Question: I'm writing a program in OpenCV which takes a picture of parasite eggs and attempts to identify at least a large portion of them. My problem is that the input image I have the best results with has a large background. I've tried both filling in the background, and cropping it out, but when I do I get a worse selection of the eggs.
My currently thought out solution is to use the image with the background and then fill it in. It felt like it would be easy because I just want to fill anything outside of that circle with black, but I'm not sure how to actually perform the action. If anyone could point be toward a method to use, or any suggestions that would be great.
Here is a link to what the image looks like:

Thanks!
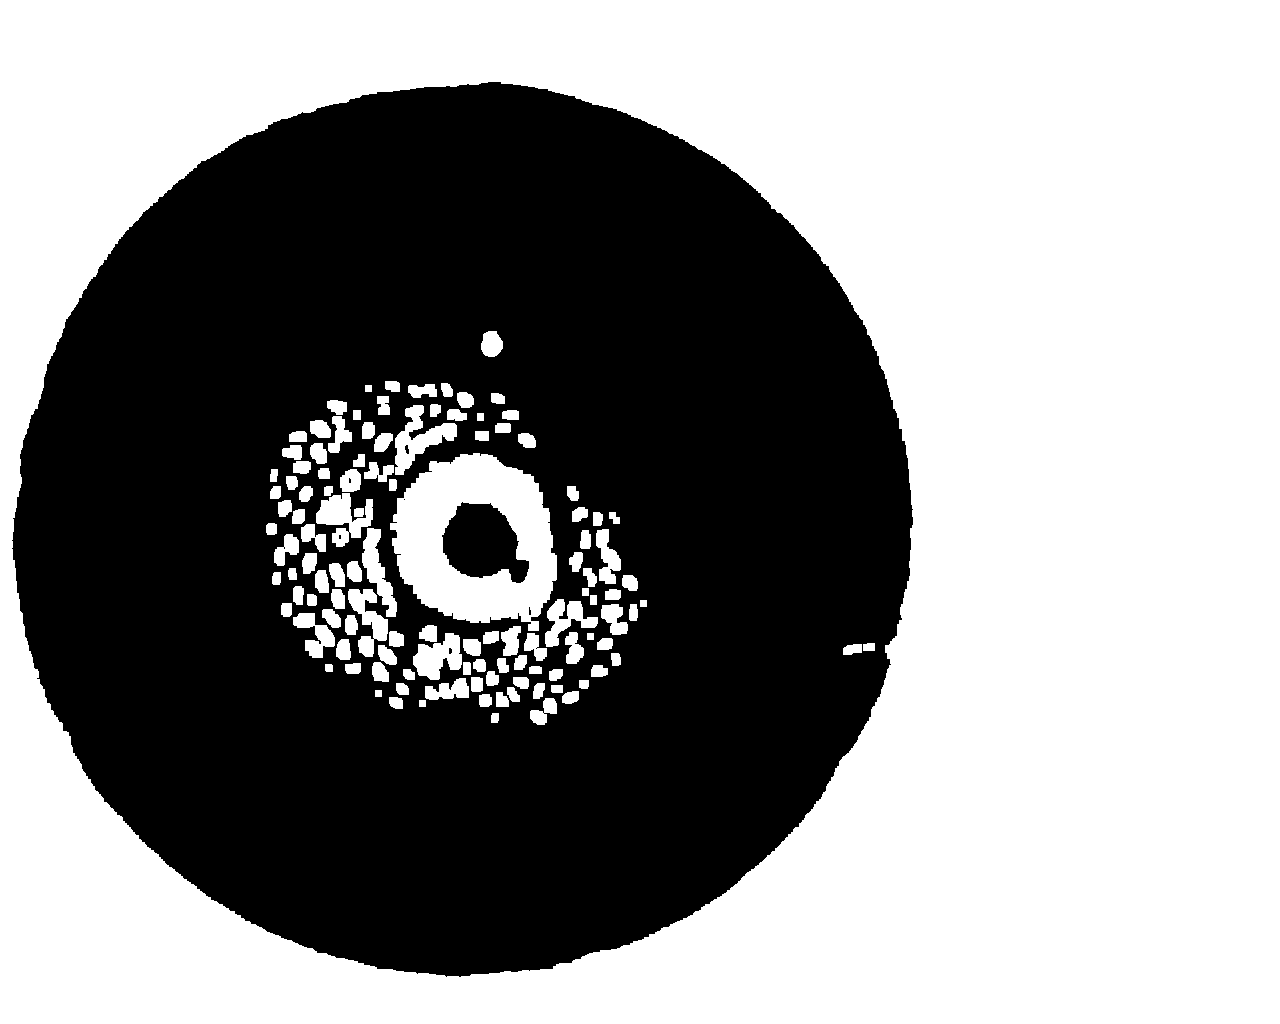
Answer: It seems that you need the exterior of the image to be filled with black because it makes it easier to identify the eggs since they will be isolated in white.
I'll explain this in a second, but this approach would free you from the burden of clicking on the image every time a new sample needs to be analyzed.
I wrote the answer in C++, but you if follow what the code does I'm sure you can quickly translate it to Python.
'''
#include <iostream>
#include <vector>
#include <opencv2/highgui.hpp>
#include <opencv2/imgproc.hpp>
int main(int argc, char* argv[])
{
// Load input image (3-channel)
cv::Mat input = cv::imread(argv[1]);
if (input.empty())
{
std::cout << "!!! failed imread()" << std::endl;
return -1;
}
// Convert the input to grayscale (1-channel)
cv::Mat grayscale = input.clone();
cv::cvtColor(input, grayscale, cv::COLOR_BGR2GRAY);
'''
What looks like at this point:

'''
// Locate the black circular shape in the grayscale image
std::vector<std::vector<cv::Point> > contours;
cv::findContours(grayscale, contours, cv::RETR_LIST, cv::CHAIN_APPROX_SIMPLE);
// Fill the interior of the largest circular shape found with BLUE
cv::Mat circular_shape = input.clone();
for (size_t i = 0; i < contours.size(); i++)
{
std::vector<cv::Point> cnt = contours[i];
double area = cv::contourArea(cv::Mat(cnt));
if (area > 500000 && area < <PHONE>) // magic numbers to detect the right circular shape
{
std::cout << "* Area: " << area << std::endl;
cv::drawContours(circular_shape, contours, i, cv::Scalar(255, 0, 0),
cv::FILLED, 8, std::vector<cv::Vec4i>(), 0, cv::Point() );
}
}
'''
What looks like at this point:

'''
// Create the output image with the same attributes of the original, i.e. dimensions & 3-channel, so we have a colored result at the end
cv::Mat output = cv::Mat::zeros(input.size(), input.type());
// copyTo() uses circular_shape as a mask and copies that exact portion of the input to the output
input.copyTo(output, circular_shape);
cv::namedWindow("Eggs", cv::WINDOW_NORMAL | cv::WINDOW_KEEPRATIO);
cv::imshow("Eggs", output);
cv::resizeWindow("Eggs", 800, 600);
cv::waitKey(0);
return 0;
}
'''
The displayed on the window is:

The advantage of this solution is that the user doesn't need to interact with the application to facilitate the detection of the eggs, since they are already painted in blue.
After this, other operations can be done on the image such as <URL> from the rest of the image.
'''
// Isolate blue pixels on the output image
cv::Mat blue_pixels_only;
cv::inRange(output, cv::Scalar(255, 0, 0), cv::Scalar(255, 0, 0), blue_pixels_only);
'''
What looks like at this stage:

'''
// Get rid of pixels on the edges of the shape
int erosion_type = cv::MORPH_RECT; // MORPH_RECT, MORPH_CROSS, MORPH_ELLIPSE
int erosion_size = 3;
cv::Mat element = cv::getStructuringElement(erosion_type,
cv::Size(2 * erosion_size + 1, 2 * erosion_size + 1),
cv::Point(erosion_size, erosion_size));
cv::erode(blue_pixels_only, blue_pixels_only, element);
cv::dilate(blue_pixels_only, blue_pixels_only, element);
cv::imshow("Eggs", blue_pixels_only);
cv::imwrite("blue_pixels_only.png", blue_pixels_only);
'''
What looks like at this stage: